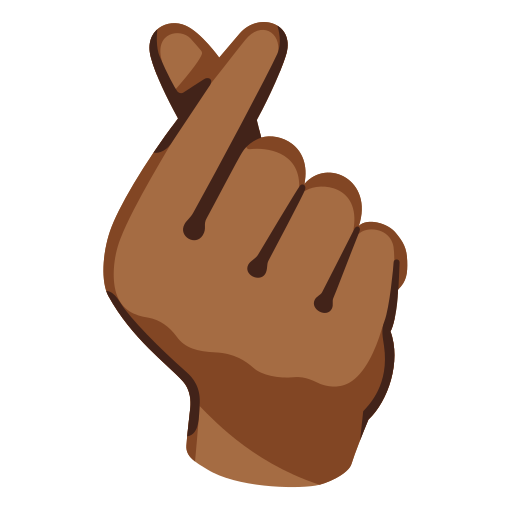
Emoji: 🫰🏾